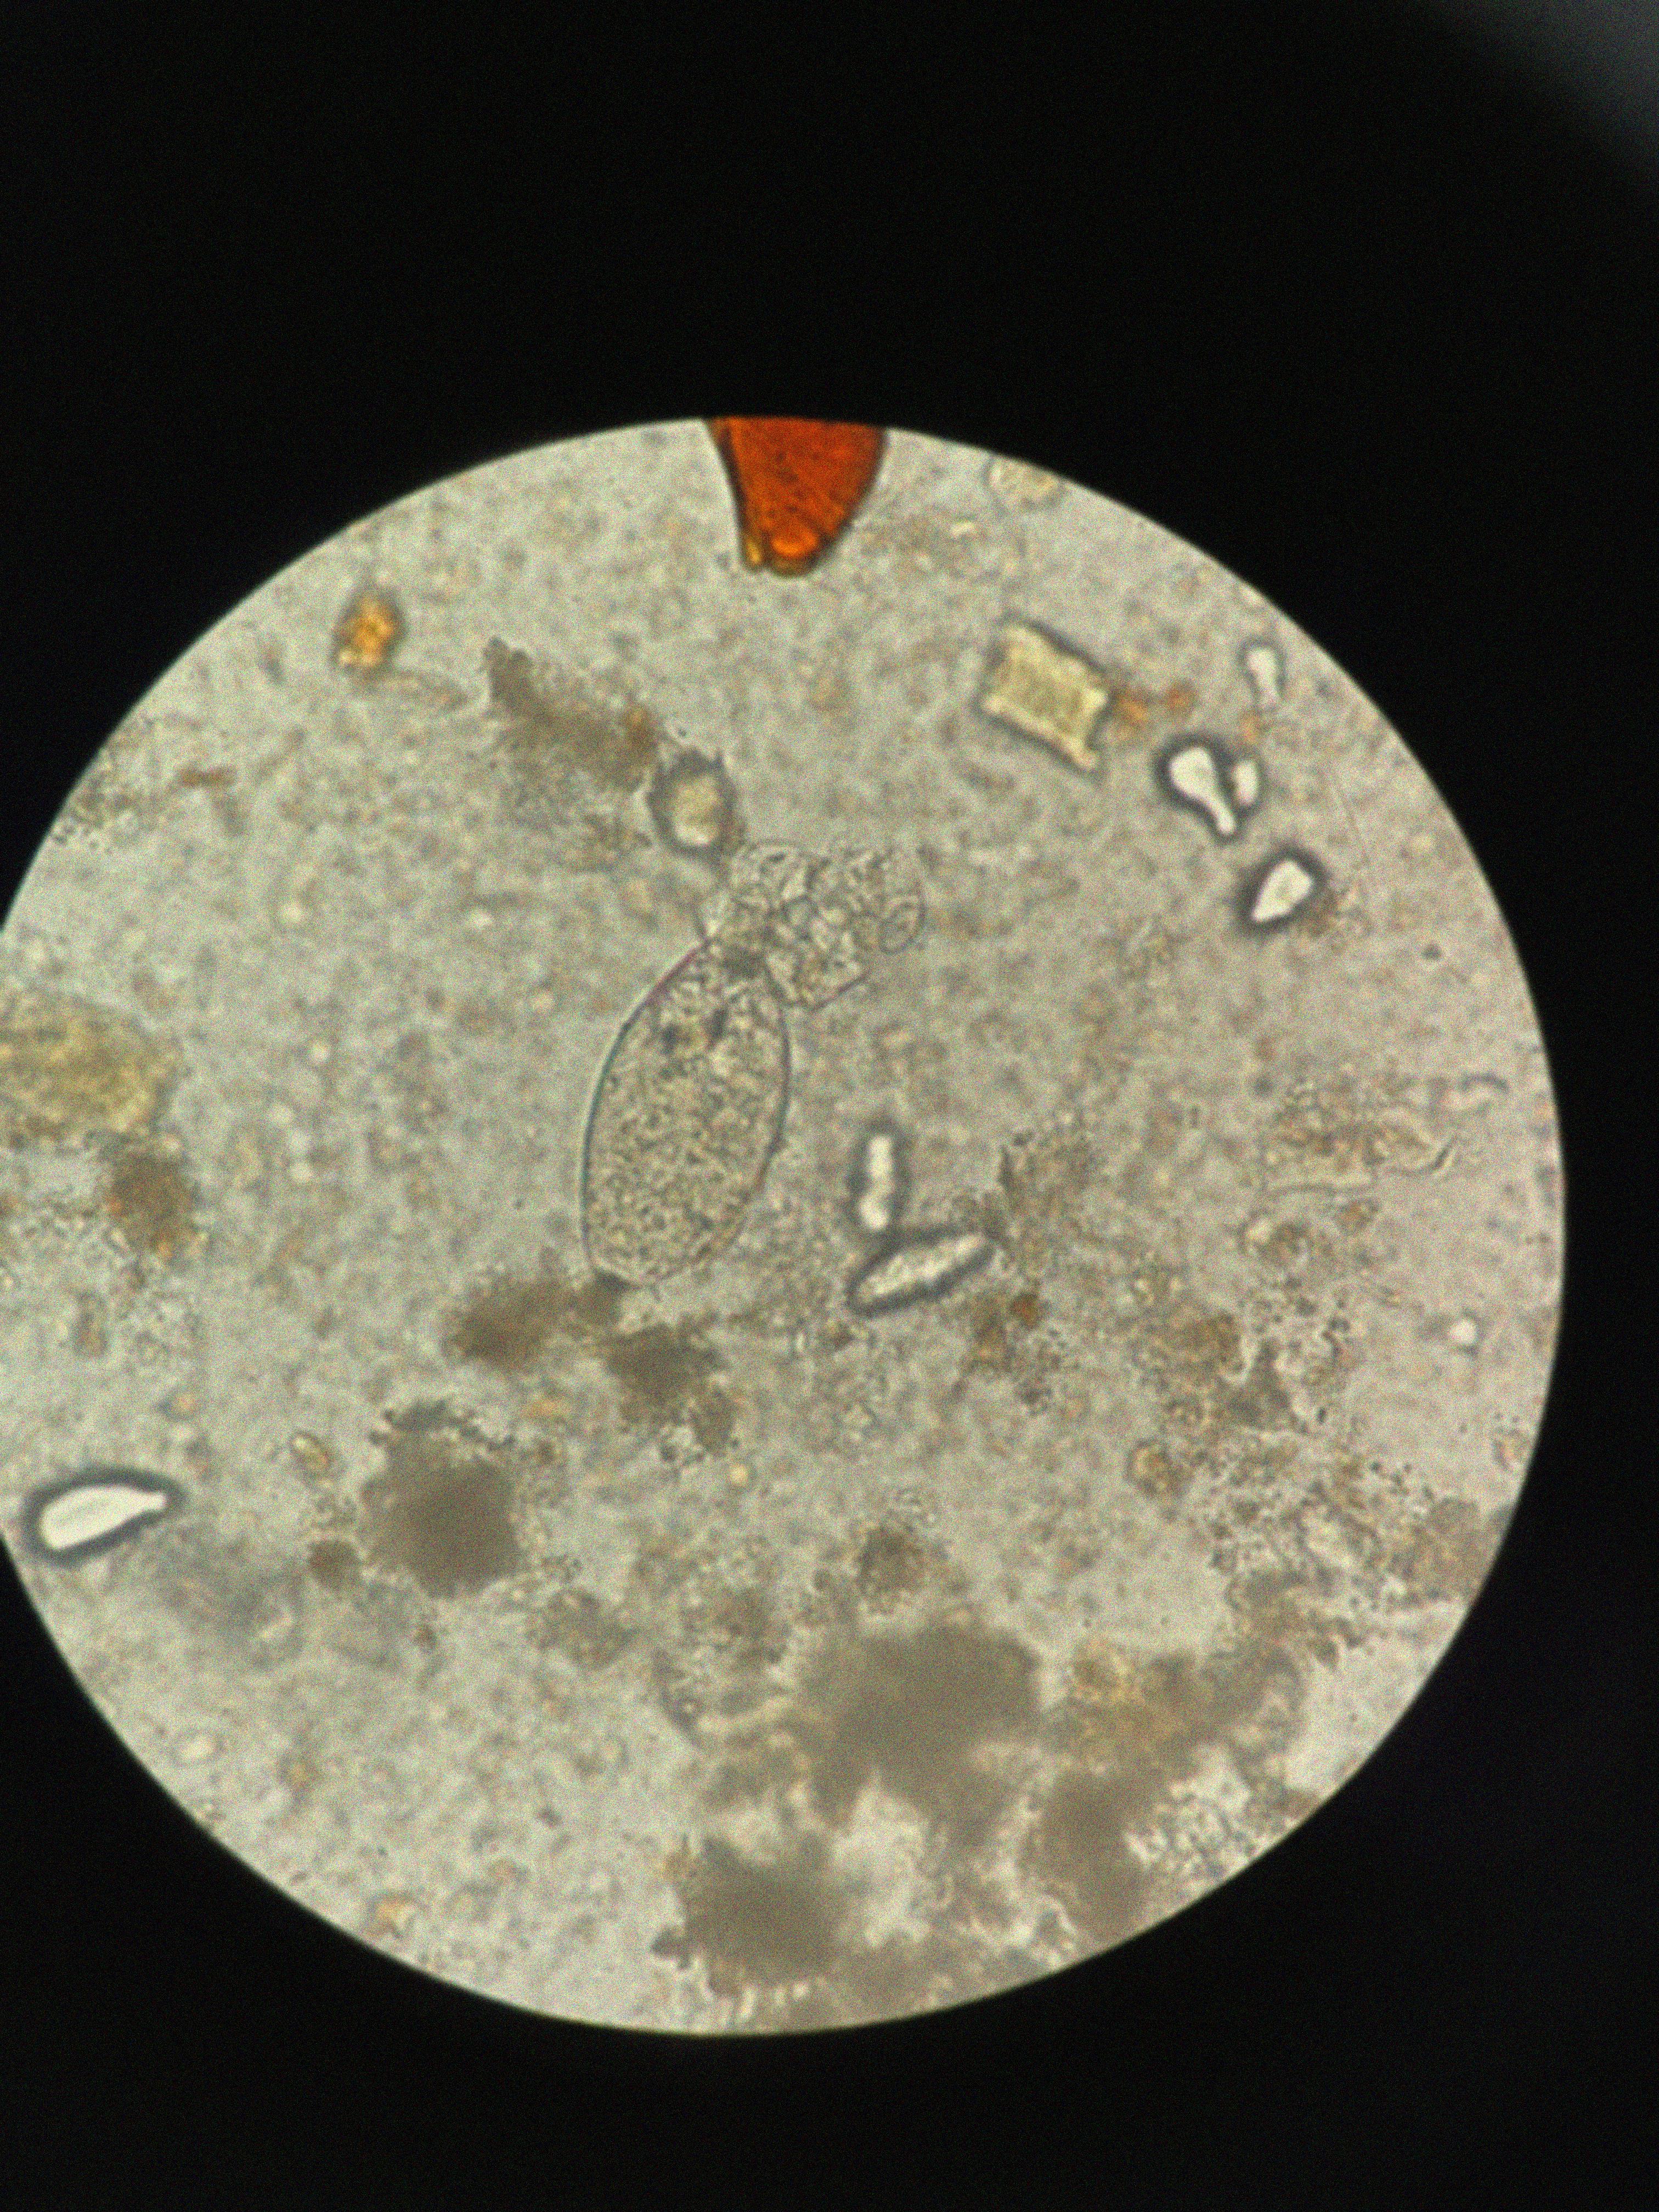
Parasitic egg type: Fasciolopsis buski